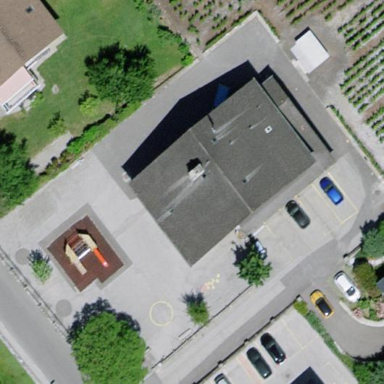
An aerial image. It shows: School.